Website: lowes
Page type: payment
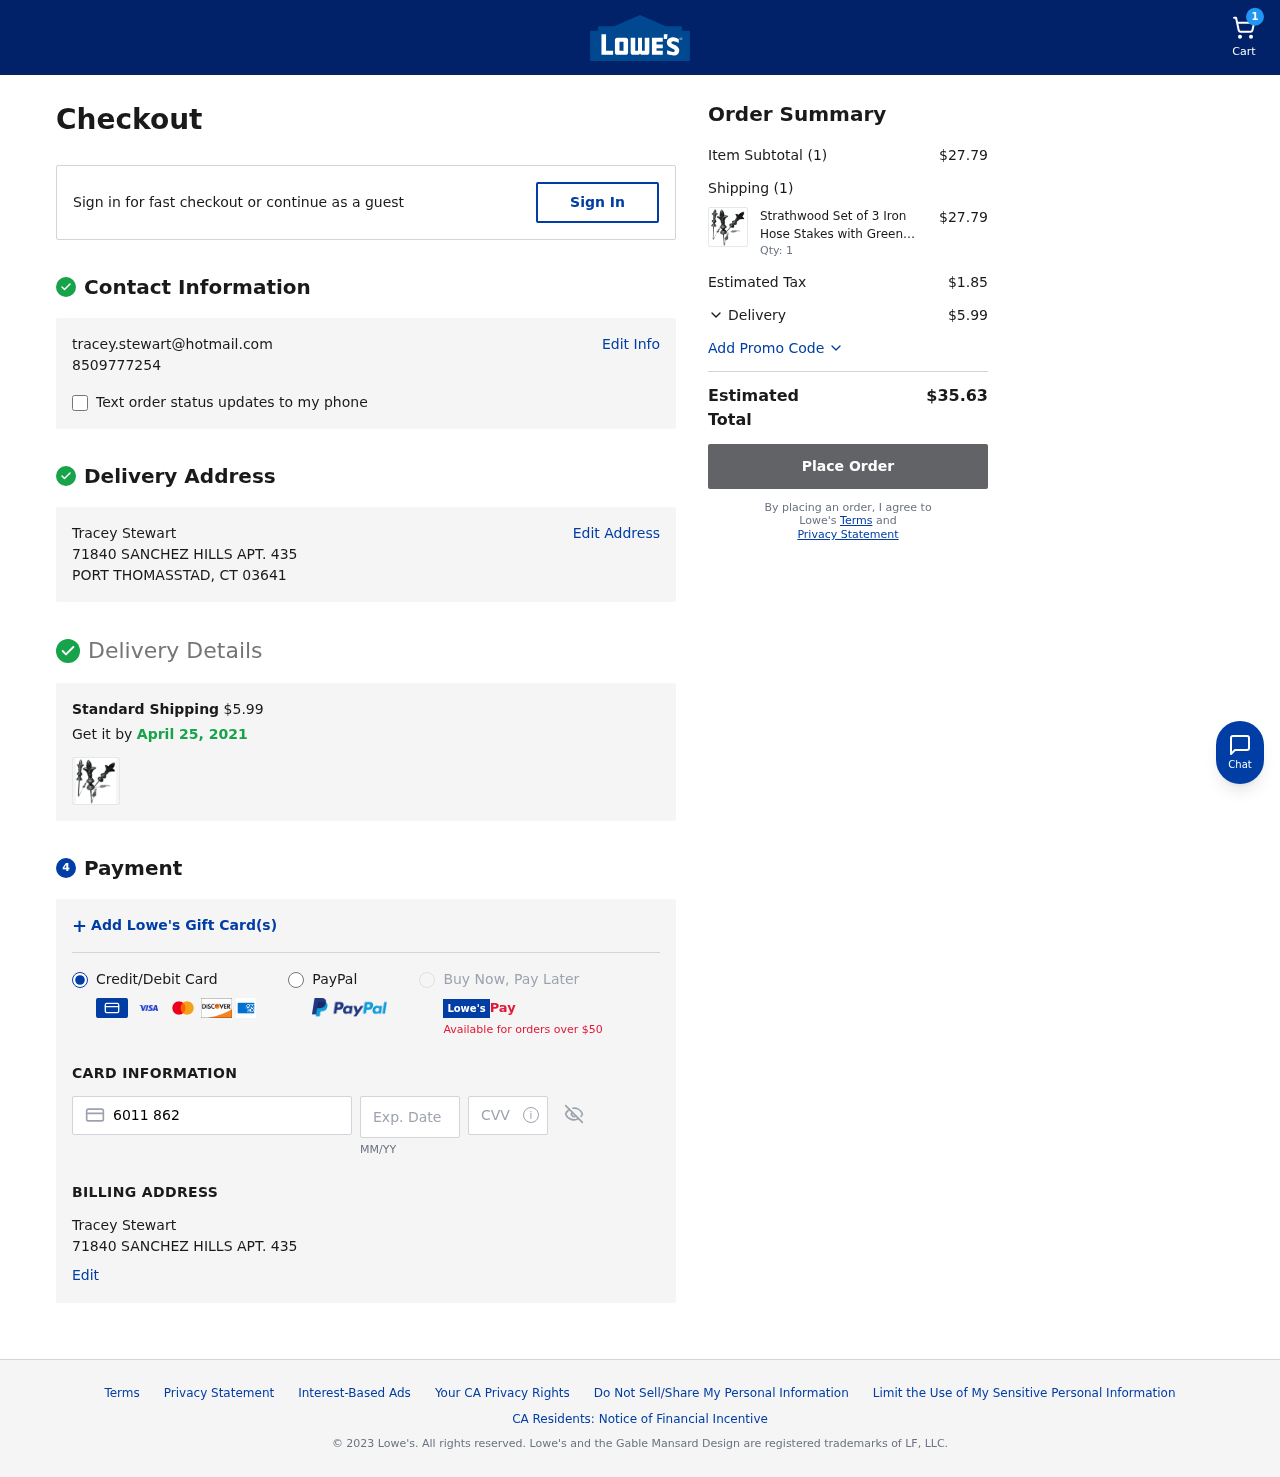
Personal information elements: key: PII_CARD_CVV
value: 709
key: PII_CARD_EXPIRY
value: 07/30
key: PII_CARD_NUMBER
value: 6011 8624 7253 6348
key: PII_EMAIL
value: tracey.stewart@hotmail.com
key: PII_FULLNAME
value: Tracey Stewart
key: PII_FULLNAME2
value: Tracey Stewart
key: PII_PHONE
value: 8509777254
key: PII_STREET
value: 71840 SANCHEZ HILLS APT. 435
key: PII_STREET2
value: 71840 SANCHEZ HILLS APT. 435
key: PII_CITY_STATE_ZIP
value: PORT THOMASSTAD, CT 03641
Product elements: key: PRODUCT1_NAME
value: Strathwood Set of 3 Iron Hose Stakes with Green Patina Finish
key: PRODUCT1_PRICE
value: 27.79
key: PRODUCT1_QUANTITY
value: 1
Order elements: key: ORDER_NUM_ITEMS
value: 1
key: ORDER_SHIPPING_COST
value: $5.99
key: ORDER_DELIVERY_DATE
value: April 25, 2021
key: ORDER_SUBTOTAL
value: $27.79
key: ORDER_NUM_ITEMS2
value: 1
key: ORDER_TAX
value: $1.85
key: ORDER_SHIPPING_COST2
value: $5.99
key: ORDER_TOTAL
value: $35.63